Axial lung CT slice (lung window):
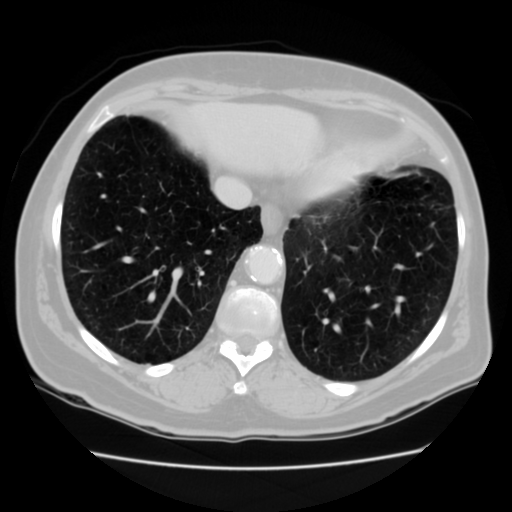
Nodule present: no